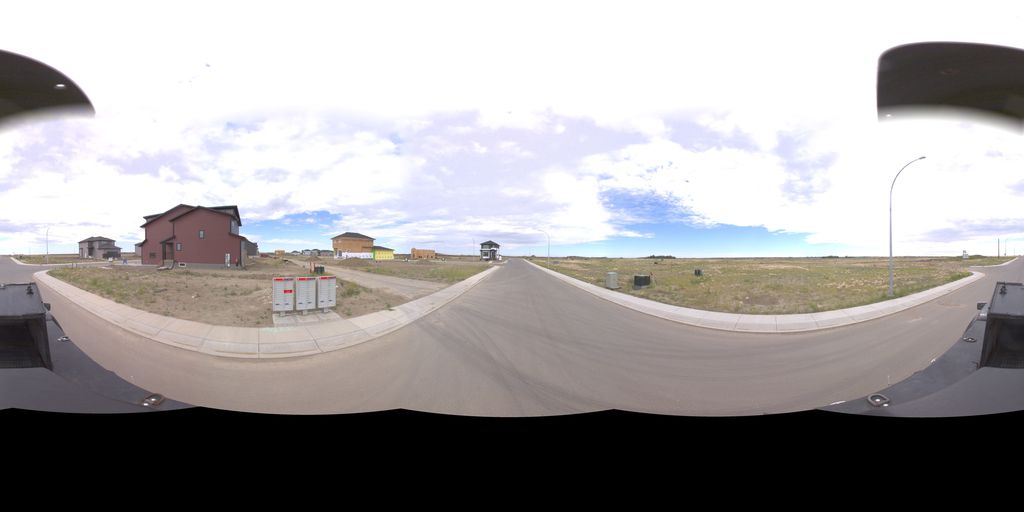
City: saskatoon